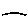
Label: line